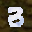
Label: 3